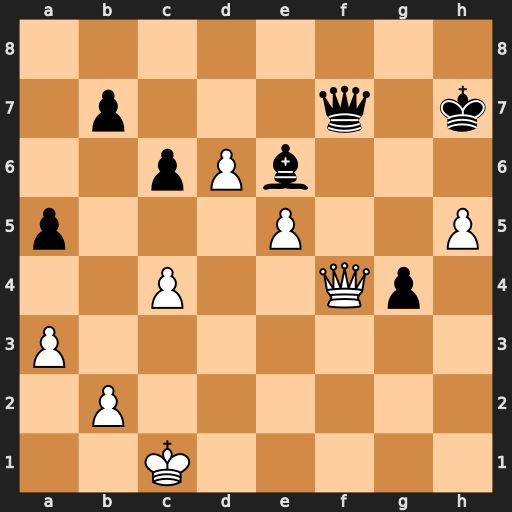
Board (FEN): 8/1p3q1k/2pPb3/p3P2P/2P2Qp1/P7/1P6/2K5
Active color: w
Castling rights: -
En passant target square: -
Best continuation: Qxf7+ Bxf7 d7